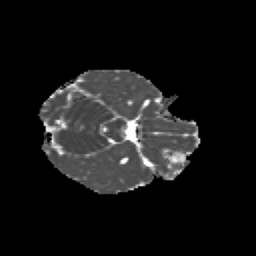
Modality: MD
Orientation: axial
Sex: female
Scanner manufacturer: siemens
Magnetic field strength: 3 T
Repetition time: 5 s
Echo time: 0.071 s